Interaction volume radius: 5 \u00c5
Interaction volume height: 20 \u00c5
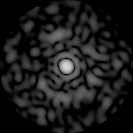
Disorder parameter: 0.8087